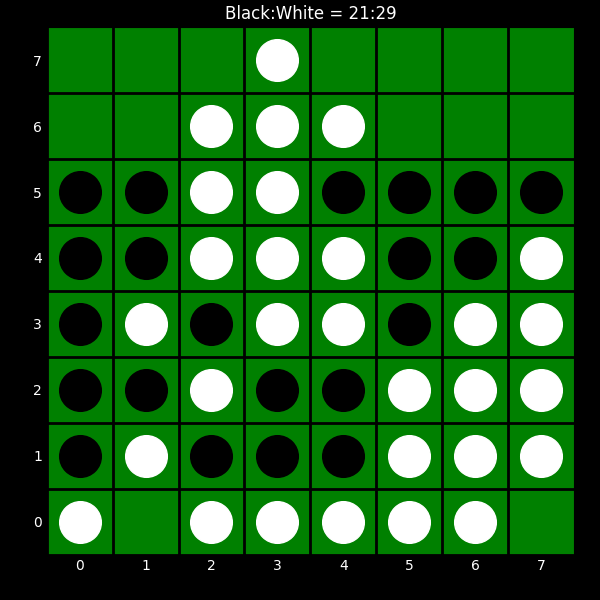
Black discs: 21
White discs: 29